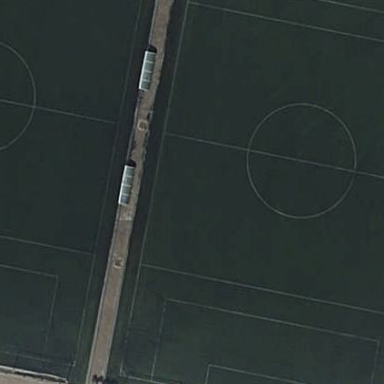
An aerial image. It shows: Soccer pitch for leisure land activities.